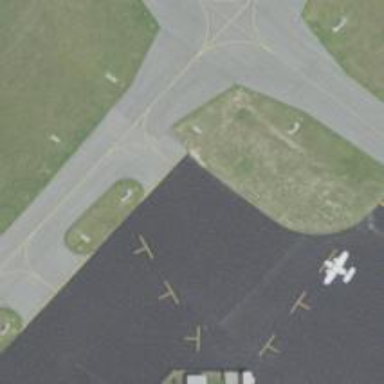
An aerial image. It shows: View of taxiway at the airport.